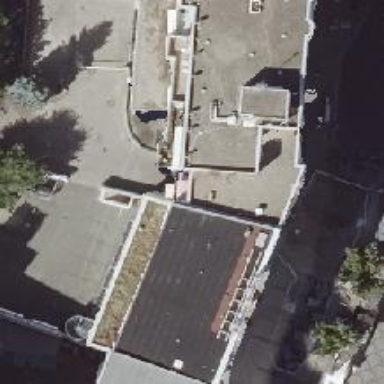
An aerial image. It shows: Driveway tunnel that serves as building passage.